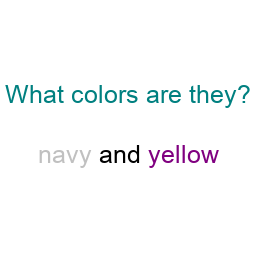
Color: silver, purple
Color name shown: navy, yellow
Background color: white
Question text color: teal